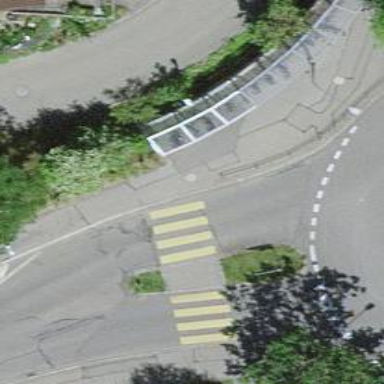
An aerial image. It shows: Zebra crossing with separate island.